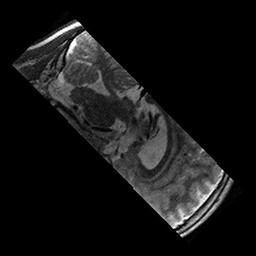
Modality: T2w
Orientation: sagittal
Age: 11
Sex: male
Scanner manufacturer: siemens
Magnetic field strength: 3 T
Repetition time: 9.23 s
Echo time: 0.067 s